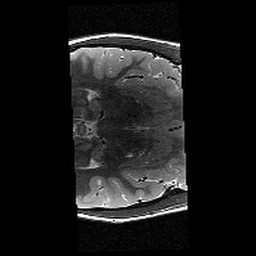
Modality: T2w
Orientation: axial
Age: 12
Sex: female
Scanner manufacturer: siemens
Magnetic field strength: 3 T
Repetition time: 9.23 s
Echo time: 0.067 s